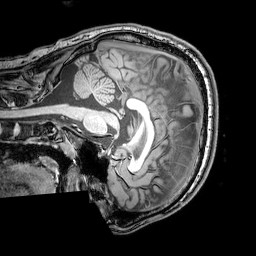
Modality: T1w
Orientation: sagittal
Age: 22
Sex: male
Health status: healthy
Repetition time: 0.081 s
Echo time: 0.037 s